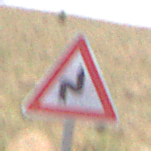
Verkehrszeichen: DoppelkurveRechts
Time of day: Midday
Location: Outdoor (Nature)
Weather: PartlyCloudy
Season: NotSpecified
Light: Natural